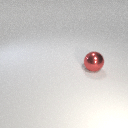
large red metal sphere